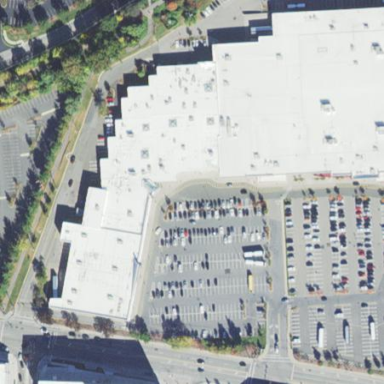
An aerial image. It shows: Mall building.